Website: crate-barrel
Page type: receipt
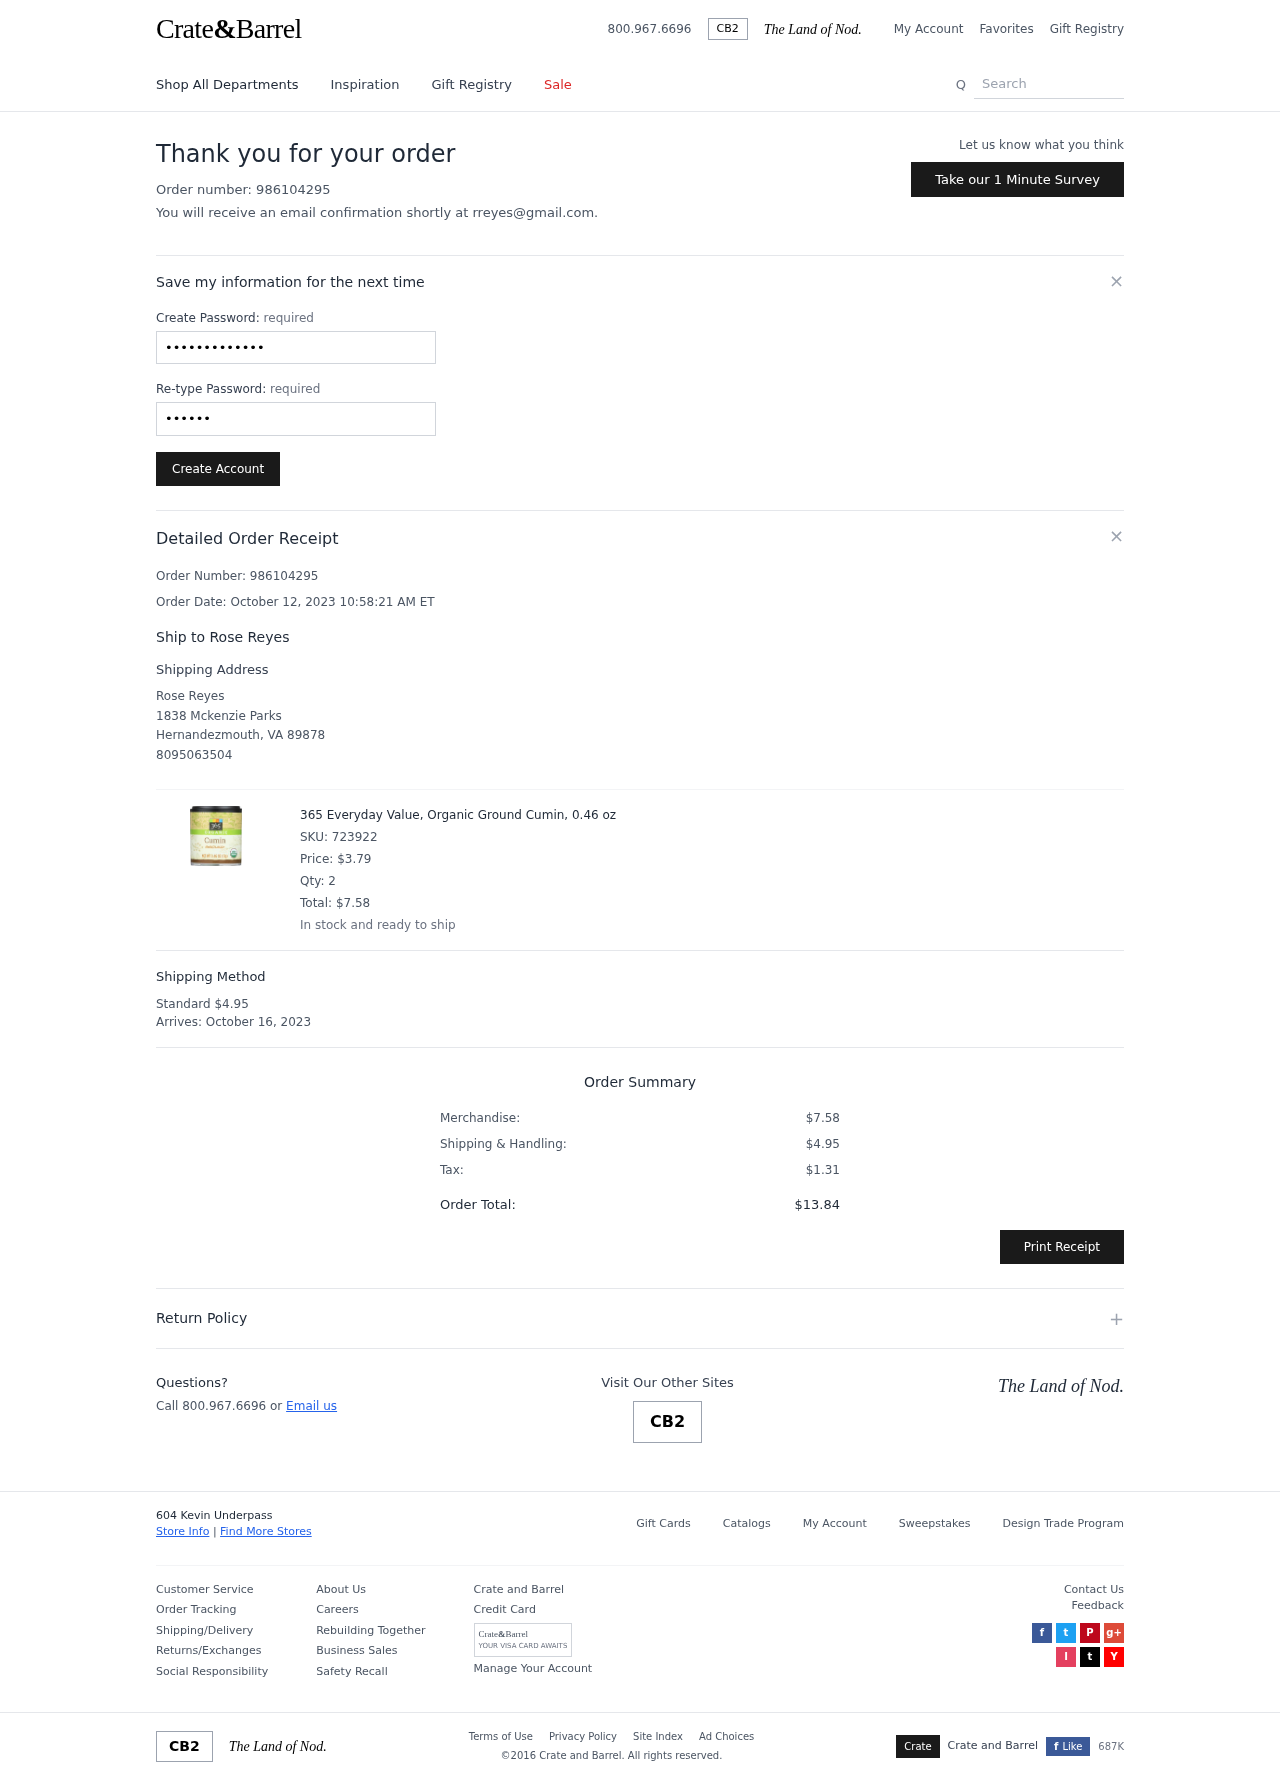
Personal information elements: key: PII_CITY
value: Hernandezmouth
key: PII_EMAIL
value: rreyes@gmail.com
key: PII_FULLNAME
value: Rose Reyes
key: PII_FULLNAME
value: Ship to Rose Reyes
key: PII_PHONE
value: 8095063504
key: PII_POSTCODE
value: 89878
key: PII_STATE_ABBR
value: VA
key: PII_STREET
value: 1838 Mckenzie Parks
Product elements: key: PRODUCT1_NAME
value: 365 Everyday Value, Organic Ground Cumin, 0.46 oz
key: PRODUCT1_PRICE
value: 3.79
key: PRODUCT1_QUANTITY
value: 2
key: PRODUCT1_SKU
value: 723922
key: PRODUCT1_TOTAL
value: $7.58
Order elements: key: ORDER_ID
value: Order Number: 986104295
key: ORDER_ID
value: Order number: 986104295
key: ORDER_DATE
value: Order Date: October 12, 2023 10:58:21 AM ET
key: ORDER_SHIPPING_COST
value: $4.95
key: ORDER_DELIVERY_DATE
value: October 16, 2023
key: ORDER_SUBTOTAL
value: $7.58
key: ORDER_TAX
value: $1.31
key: ORDER_TOTAL
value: $13.84
Search elements: key: HEADER_SEARCH
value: Search